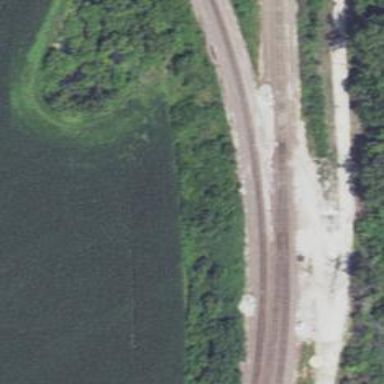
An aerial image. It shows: Junction on the railway.